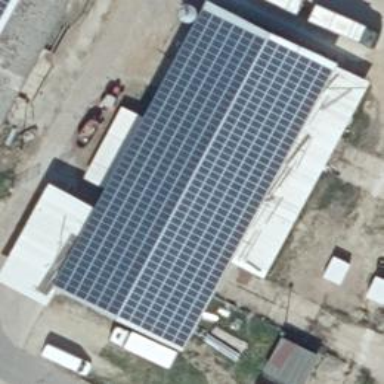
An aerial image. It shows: Building featuring small installation solar photovoltaic panel for electricity generation.